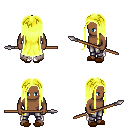
a pixel art fantasy rpg character, male body template, human, dark skin, gray tattered cape, metal pants, gold extra-long hairstyle, brown slippers, spear, four views (front, back, left, right), 2x2 character sprite sheet, small pixel art, hard edges, no anti-aliasing